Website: macys
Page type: account-selection
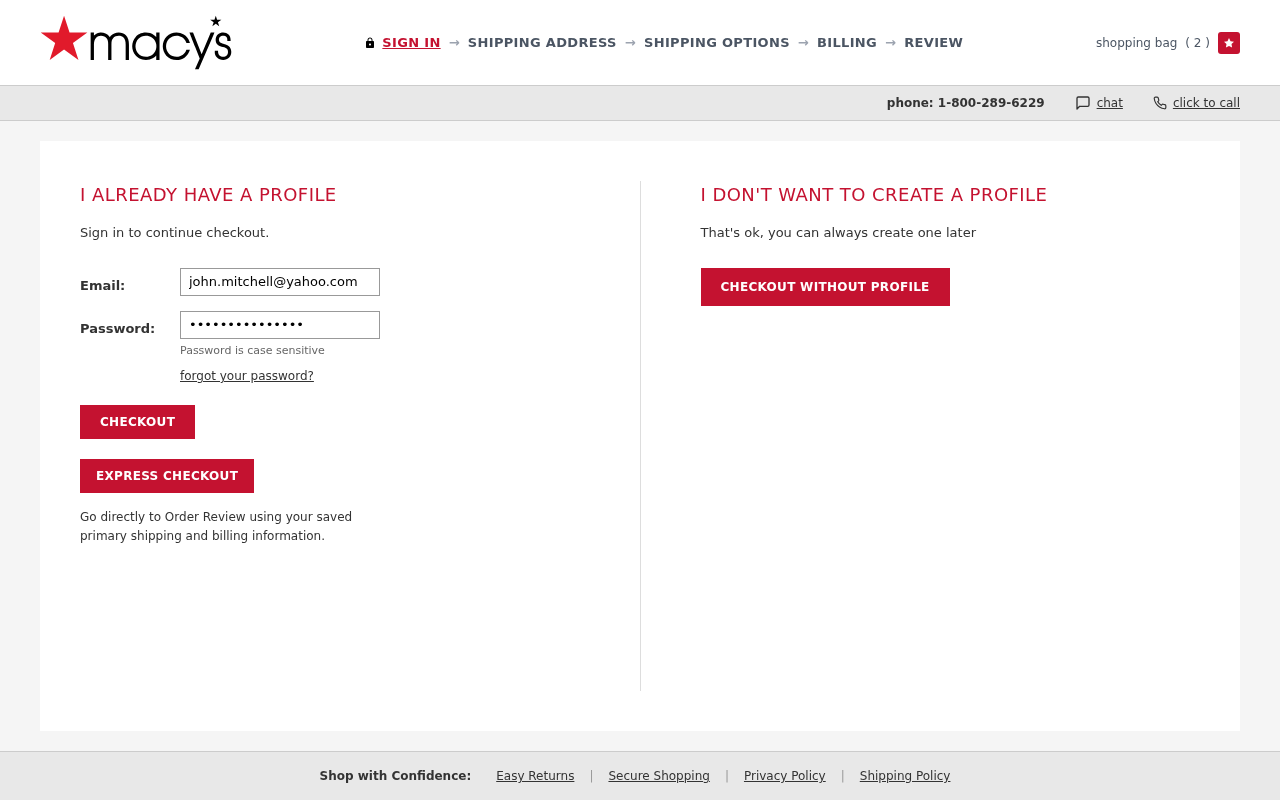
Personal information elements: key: PII_EMAIL
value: john.mitchell@yahoo.com
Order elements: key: ORDER_NUM_ITEMS
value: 2